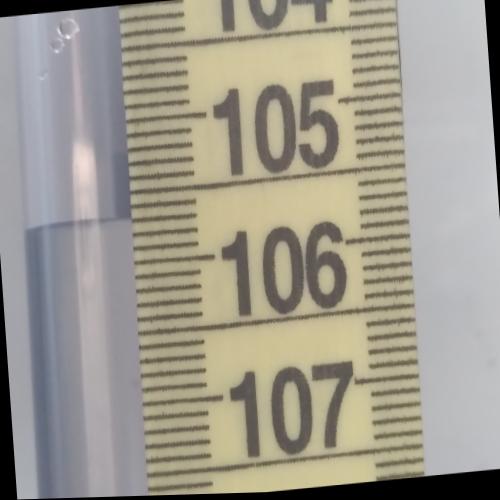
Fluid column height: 105.7 cm